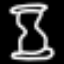
Label: hourglass